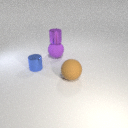
large purple rubber sphere behind small blue metal cylinder